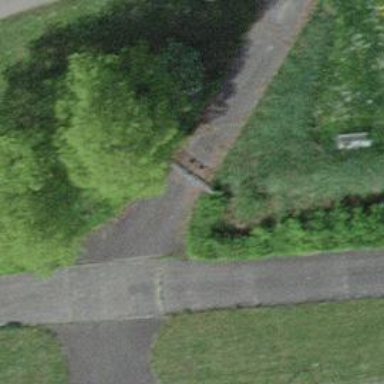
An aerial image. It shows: Gate.